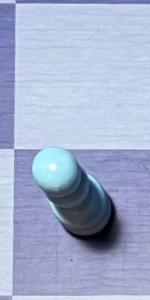
Label: Pawn_White